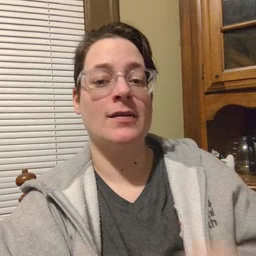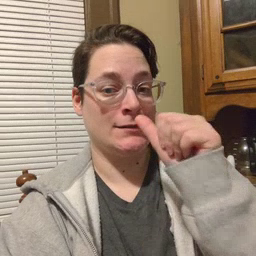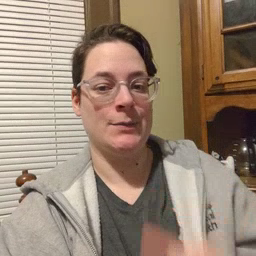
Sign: nuts